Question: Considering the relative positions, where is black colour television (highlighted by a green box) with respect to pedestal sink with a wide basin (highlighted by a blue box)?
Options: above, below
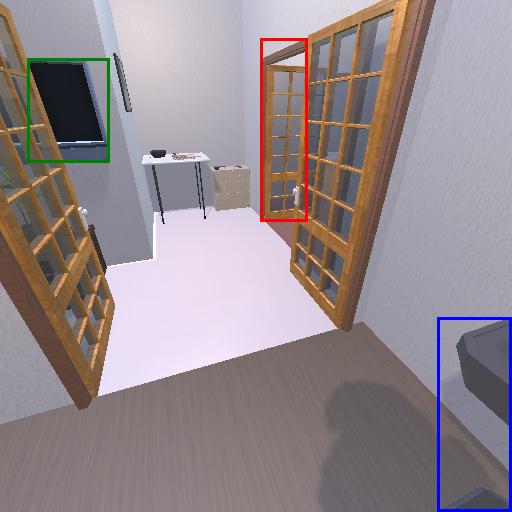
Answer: above